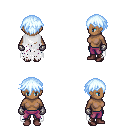
a pixel art fantasy rpg character, female body template, human, dark skin, white tattered cape, magenta pants, white cyan short bangs hairstyle, metal gloves, maroon shoes, four views (front, back, left, right), 2x2 character sprite sheet, small pixel art, hard edges, no anti-aliasing